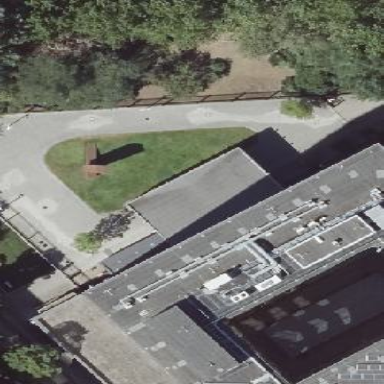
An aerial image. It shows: Close-up view of roof of building.